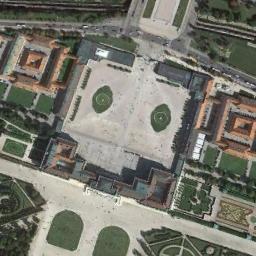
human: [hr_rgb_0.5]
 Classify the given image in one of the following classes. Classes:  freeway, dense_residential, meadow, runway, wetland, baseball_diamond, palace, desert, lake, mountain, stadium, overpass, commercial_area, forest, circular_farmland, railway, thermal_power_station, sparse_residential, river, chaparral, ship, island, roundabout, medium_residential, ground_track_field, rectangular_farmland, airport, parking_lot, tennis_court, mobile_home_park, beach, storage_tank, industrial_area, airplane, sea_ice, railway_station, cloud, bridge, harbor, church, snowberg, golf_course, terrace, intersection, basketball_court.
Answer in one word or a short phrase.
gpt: palace